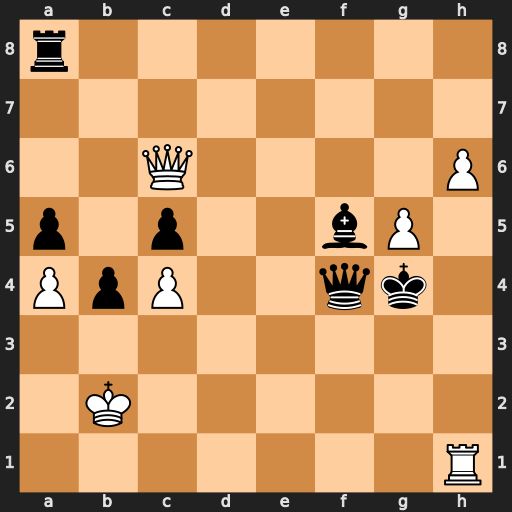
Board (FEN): r7/8/2Q4P/p1p2bP1/PpP2qk1/8/1K6/7R
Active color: w
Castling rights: -
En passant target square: -
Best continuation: Qg2+ Qg3 Qe2+ Kxg5 Qe7+